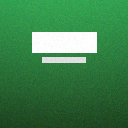
Screen state: on